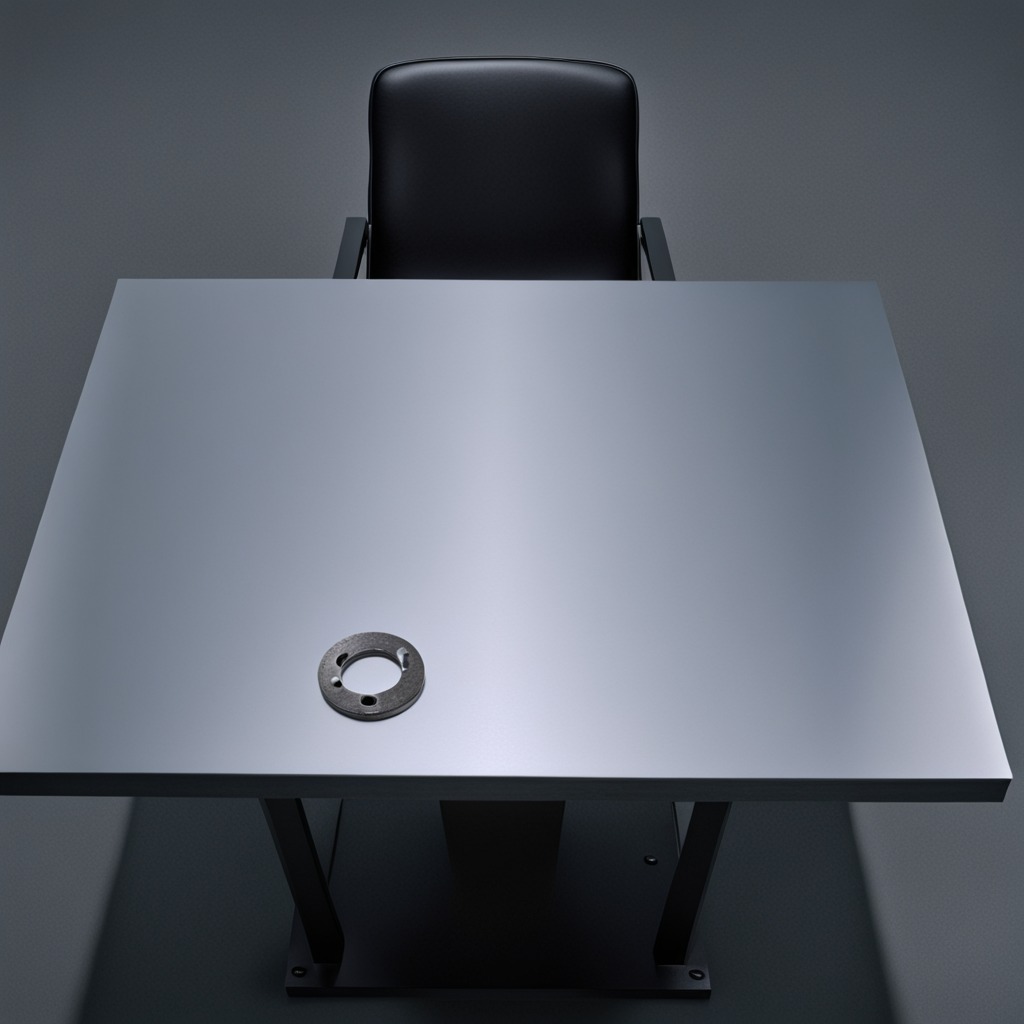
A flat metal washer lying on a clean empty table in a basement in the evening soft directional lighting on the tabletop realistic grain studio-quality clarity centered framing